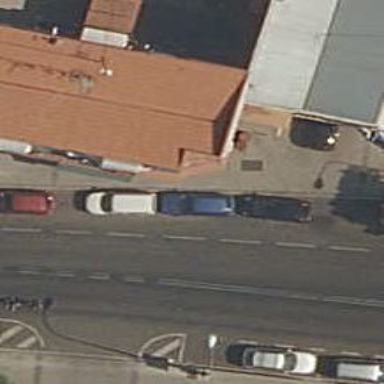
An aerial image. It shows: Restaurant.